Question:
The above navbar is npt.jsp & and below is the frame.
Onclick on the button viewProfile i tried to open home page ie root.jsp, instead opening hte page its opening the page within the frame.
I have attached the screenshots below. Kindly help me out
'''
<body>
<ul class="nav navbar-nav navbar-right">
<li class="dropdown">
<a href="#" class="dropdown-toggle" data-toggle="dropdown"><div id="session">
<ul class="dropdown-menu">
<li><a href="mytestdata.jsp" target="frame">My TestData</a></li>
<li><a href="myprofile.jsp" target="frame">My Profile</a></li>
</ul>
</li>
<iframe name="frame" src="npt.jsp"></iframe>'''
Onclicking myprofile its opening within the frame its an anchor tag , but in MyProfile page when i click the button(on click home page shld be opened within the frame)
Myprofile code :
'''
<div class="col-xs-12 col-sm-4">
<h2><strong> </strong></h2>
<p><small>Followers</small></p>
<button class="btn btn-success btn-block"><span class="fa fa-plus-circle"></span> Follow </button>
</div><!--/col-->
<div class="col-xs-12 col-sm-4">
<h2><strong></strong></h2>
<p><small>Following</small></p>
<button class="btn btn-info btn-block" onclick="openPage('root.jsp')"><span class="fa fa-user"></span> View Profile </button>
</div><!--/col-->
<div class="col-xs-12 col-sm-4">
<h2><strong></strong></h2>
<p><small>Snippets</small></p>
<button type="button" class="btn btn-primary btn-block"><span class="fa fa-gear"></span> Options </button>
</div><!--/col-->
</div><!--/row-->
</div><!--/panel-body-->
</div><!--/panel-->
<script>
function openPage(pageURL){
window.location.href = pageURL;
}
</script>
'''
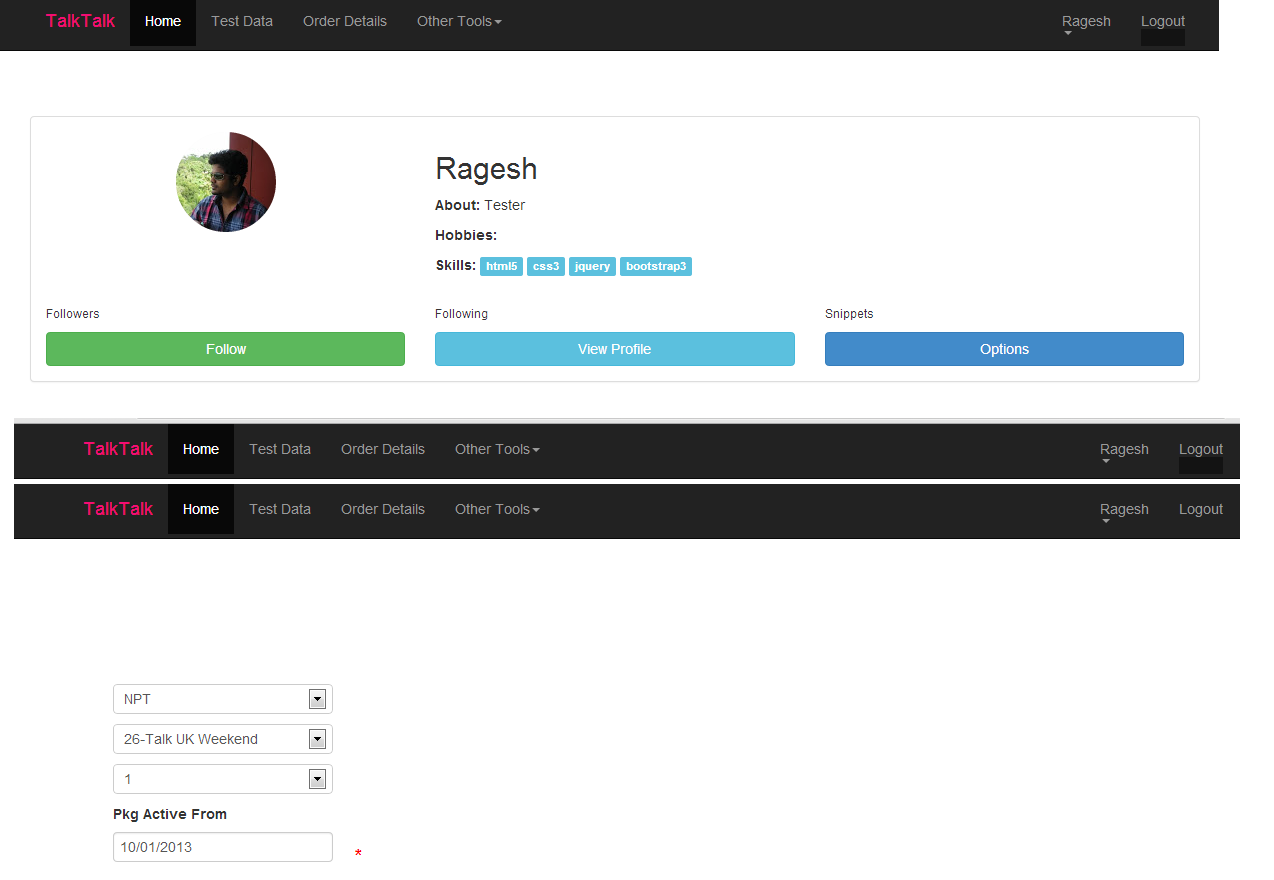
Answer: '''
<A HREF="profile.jsp" TARGET="_parent">View Profile</A>
'''
or
'''
<A HREF="profile.jsp" TARGET="_top">View Profile</A>
'''
and if you are using javascript:
'''
window.top.location.href = "profile.jsp";
'''
In your case it will be:
'''
<button class="btn btn-info btn-block" onclick="openPage('root.jsp')"> <script> function openPage(pageURL){ window.top.location.href = pageURL; } </script>
'''